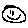
Label: smiley face